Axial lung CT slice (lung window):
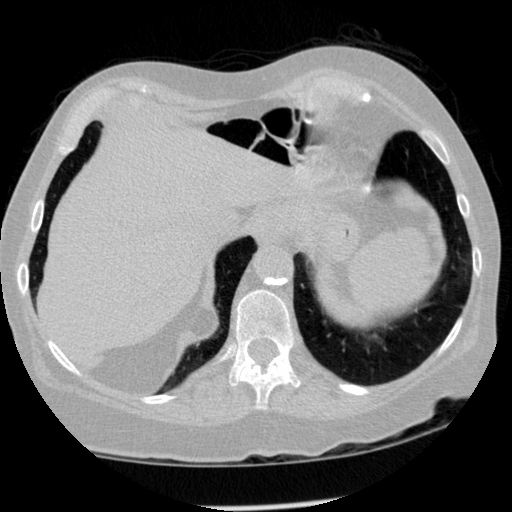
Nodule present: no